Question: I've a performance problem with an ItemsControl. I've virtualized the ItemsControl using the following style
'''
<Style x:Key="VirtualizedItemsControl"
TargetType="{x:Type ItemsControl}">
<Setter Property="VirtualizingStackPanel.IsVirtualizing"
Value="True" />
<Setter Property="ScrollViewer.CanContentScroll"
Value="True" />
<Setter Property="Template">
<Setter.Value>
<ControlTemplate>
<Border BorderThickness="{TemplateBinding Border.BorderThickness}"
Padding="{TemplateBinding Control.Padding}"
BorderBrush="{TemplateBinding Border.BorderBrush}"
Background="{TemplateBinding Panel.Background}"
SnapsToDevicePixels="True">
<ScrollViewer Padding="{TemplateBinding Control.Padding}"
Focusable="False">
<ItemsPresenter SnapsToDevicePixels="{TemplateBinding UIElement.SnapsToDevicePixels}" />
</ScrollViewer>
</Border>
</ControlTemplate>
</Setter.Value>
</Setter>
<Setter Property="ItemsPanel">
<Setter.Value>
<ItemsPanelTemplate>
<VirtualizingStackPanel />
</ItemsPanelTemplate>
</Setter.Value>
</Setter>
</Style>
'''
My ItemsTemplate is an Expander with another ItemsControl which ItemsTemplate is an Expander with a DataGrid (DataContext is a list in a list).
When my bound data is getting more (like 100 entries in the first list and in each datagrid ~100 entries) the ui is getting really slow if i start to scroll.
I don't know why it's getting so slow.
I change the background color of each DataGrid cell if there are changes. That's why I use DataGridTemplateColumns.
'''
<ItemsControl ItemsSource="{Binding MyList}"
x:Name="_container"
Style="{StaticResource VirtualizedItemsControl}">
<ItemsControl.ItemTemplate>
<DataTemplate>
<Expander>
<Expander.Header>
<Grid>
<Grid.ColumnDefinitions>
<ColumnDefinition />
<ColumnDefinition Width="Auto" />
</Grid.ColumnDefinitions>
<TextBlock />
<Button Grid.Column="1"
Command="{Binding RelativeSource={RelativeSource AncestorType=UserControl}, Path=DataContext.DeleteCommand}"
CommandParameter="{Binding}">
<Image Source="trashcan-delete.png"
HorizontalAlignment="Right" />
</Button>
</Grid>
</Expander.Header>
<Grid>
<Grid.RowDefinitions>
<RowDefinition Height="Auto" />
<RowDefinition Height="Auto" />
<RowDefinition Height="Auto" />
</Grid.RowDefinitions>
<Grid Margin="5">
<Grid.ColumnDefinitions>
<ColumnDefinition Width="Auto" />
<ColumnDefinition />
</Grid.ColumnDefinitions>
<Label Content="Some text" />
<ComboBox Grid.Column="1"
Margin="5 0"
Width="150"
HorizontalAlignment="Left"
Text="{Binding Name.Property}"
SelectedItem="{Binding SelectedName, UpdateSourceTrigger=PropertyChanged}"
Foreground="Black"
IsEditable="True"
DisplayMemberPath="Name"
ItemsSource="{Binding RelativeSource={RelativeSource AncestorType=UserControl}, Path=DataContext.Children}"
Background="{Binding Name.IsDirty, Converter={StaticResource IsDirtyToColorConverter}}" />
</Grid>
<ItemsControl Grid.Row="1"
ItemsSource="{Binding ParameterBlocks}"
Style="{StaticResource VirtualizedItemsControl}">
<ItemsControl.ItemTemplate>
<DataTemplate>
<Expander>
<Expander.Header>
<Grid>
<Grid.ColumnDefinitions>
<ColumnDefinition />
<ColumnDefinition Width="Auto" />
</Grid.ColumnDefinitions>
<TextBlock Text="{Binding Index, Converter={StaticResource NumberToBlockHeaderConverter}}"
FontWeight="Bold"
Foreground="White" />
<Button Grid.Column="1"
Command="{Binding RelativeSource={RelativeSource AncestorType=Expander, AncestorLevel=2}, Path=DataContext.DeleteBlockCommand}"
CommandParameter="{Binding}">
<Image Source="trashcan-delete.png"
HorizontalAlignment="Right" />
</Button>
</Grid>
</Expander.Header>
<Grid Background="#E5E5E5">
<Grid.RowDefinitions>
<RowDefinition Height="Auto" />
<RowDefinition Height="Auto" />
<RowDefinition Height="Auto" />
</Grid.RowDefinitions>
<Grid Margin="5">
<Grid.ColumnDefinitions>
<ColumnDefinition Width="Auto" />
<ColumnDefinition Width="Auto" />
<ColumnDefinition Width="Auto" />
</Grid.ColumnDefinitions>
<CheckBox Grid.Column="0"
Content="Some text"
VerticalAlignment="Center"
IsChecked="{Binding IsWaitingEnabled.Property}"
Background="{Binding IsWaitingEnabled.IsDirty, Converter={StaticResource IsDirtyToColorConverter}}">
<Label Grid.Column="1"
Margin="15 0 0 0"
VerticalAlignment="Center"
Content="Some text"
IsEnabled="{Binding IsWaitingEnabled.Property}" />
<Xctk:IntegerUpDown Grid.Column="2"
Minimum="0"
Width="60"
Margin="5 0 0 0"
HorizontalAlignment="Left"
Text="Some text"
IsEnabled="{Binding IsWaitingEnabled.Property}"
</Grid>
<DataGrid ItemsSource="{Binding Channels}"
Style="{StaticResource StandardGridStyle}"
x:Name="BlockGrid"
Grid.Row="1"
CanUserSortColumns="True"
Margin="5 0"
MaxHeight="200"
SelectedItem="{Binding SelectedEntry}"
CanUserAddRows="True">
<DataGrid.Columns>
<DataGridTemplateColumn Header="Some text"
Width="200">
<DataGridTemplateColumn.CellTemplate>
<DataTemplate>
<TextBlock Text="{Binding Channel.Property, UpdateSourceTrigger=PropertyChanged}"
Foreground="Black"
Background="{Binding Channel.IsDirty, Converter={StaticResource IsDirtyToColorConverter}}" />
</DataTemplate>
</DataGridTemplateColumn.CellTemplate>
<DataGridTemplateColumn.CellEditingTemplate>
<DataTemplate>
<ComboBox Text="{Binding Channel.Property, UpdateSourceTrigger=PropertyChanged}"
Foreground="Black"
IsEditable="True"
ItemsSource="{Binding RelativeSource={RelativeSource AncestorType={x:Type Expander}, AncestorLevel=2}, Path=DataContext.SelectedChannelList.Channels}"
IsEnabled="{Binding RelativeSource={RelativeSource AncestorType={x:Type UserControl}}, Path=DataContext.IsPasswordProtected, Converter={StaticResource BoolToOppositeBoolConverter}}"
Background="{Binding Channel.IsDirty, Converter={StaticResource IsDirtyToColorConverter}}" />
</DataTemplate>
</DataGridTemplateColumn.CellEditingTemplate>
</DataGridTemplateColumn>
<DataGridTextColumn Header="Some text"
Width="150"
Foreground="Black"
Binding="{Binding Value.Property, UpdateSourceTrigger=PropertyChanged}">
<DataGridTextColumn.ElementStyle>
<Style TargetType="{x:Type TextBlock}">
<Style.Triggers>
<DataTrigger Binding="{Binding Value.IsDirty}"
Value="true">
<Setter Property="Background"
Value="#FFDDA203" />
</DataTrigger>
</Style.Triggers>
</Style>
</DataGridTextColumn.ElementStyle>
</DataGridTextColumn>
<DataGridTemplateColumn Header="Some text">
<DataGridTemplateColumn.CellTemplate>
<DataTemplate>
<TextBlock Text="{Binding Block.Property}"
Foreground="Black"
Background="{Binding Block.IsDirty, Converter={StaticResource IsDirtyToColorConverter}}" />
</DataTemplate>
</DataGridTemplateColumn.CellTemplate>
<DataGridTemplateColumn.CellEditingTemplate>
<DataTemplate>
<Xctk:IntegerUpDown Minimum="1"
Maximum="{Binding RelativeSource={RelativeSource AncestorType={x:Type Expander}, AncestorLevel=2}, Path=DataContext.ParameterBlocks, Converter={StaticResource ListToCountConverter}}"
Text="{Binding Block.Property, UpdateSourceTrigger=PropertyChanged}"
Background="{Binding Block.IsDirty, Converter={StaticResource IsDirtyToColorConverter}}">
<I:Interaction.Triggers>
<I:EventTrigger EventName="ValueChanged">
<Commands:EventToCommand Command="{Binding RelativeSource={RelativeSource AncestorType={x:Type Expander}, AncestorLevel=2}, Path=DataContext.BlockChangedCommand}"
CommandParameter="{Binding }" />
</I:EventTrigger>
</I:Interaction.Triggers>
</Xctk:IntegerUpDown>
</DataTemplate>
</DataGridTemplateColumn.CellEditingTemplate>
</DataGridTemplateColumn>
</DataGrid.Columns>
<I:Interaction.Behaviors>
<Commands:DataGridScrollToSelectedItemBehavior />
</I:Interaction.Behaviors>
</DataGrid>
<StackPanel Grid.Row="2"
Margin="5"
Orientation="Horizontal"
HorizontalAlignment="Right">
<Button Command="{Binding DeleteEntryCommand}"
Content="Some text"
CommandParameter="{Binding ElementName=BlockGrid, Path=SelectedItems}"
Width="120"
Margin="5 0" />
<Button Content="Some text"
Command="{Binding AddEntryCommand}"
Width="120"
Margin="5 0"
HorizontalAlignment="Right" />
</StackPanel>
</Grid>
</Expander>
</DataTemplate>
</ItemsControl.ItemTemplate>
</ItemsControl>
'''
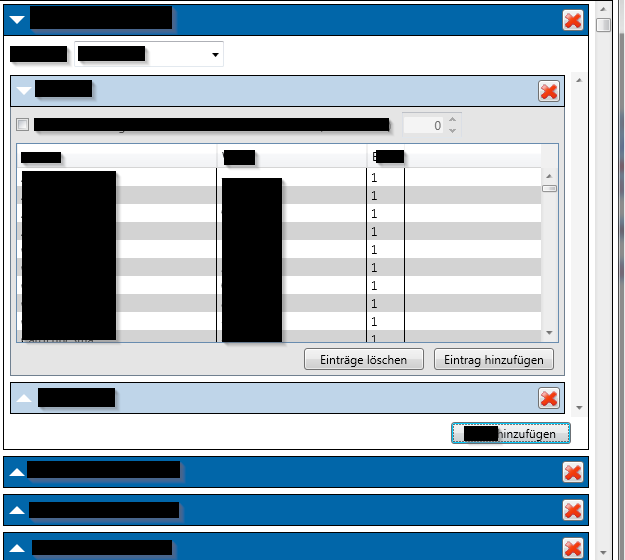
Answer: Done; see my last comment.
The Expander style was making some trouble.